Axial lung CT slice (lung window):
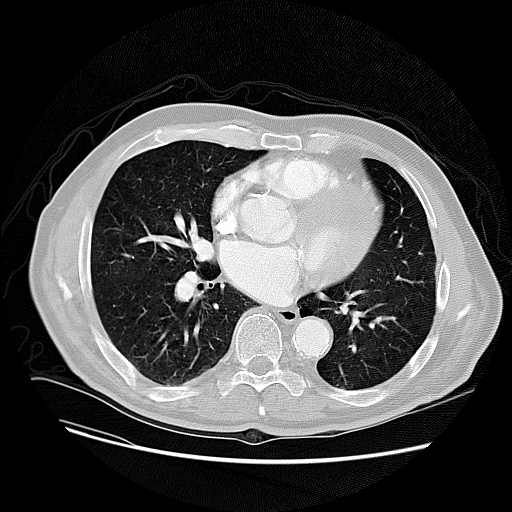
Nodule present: no